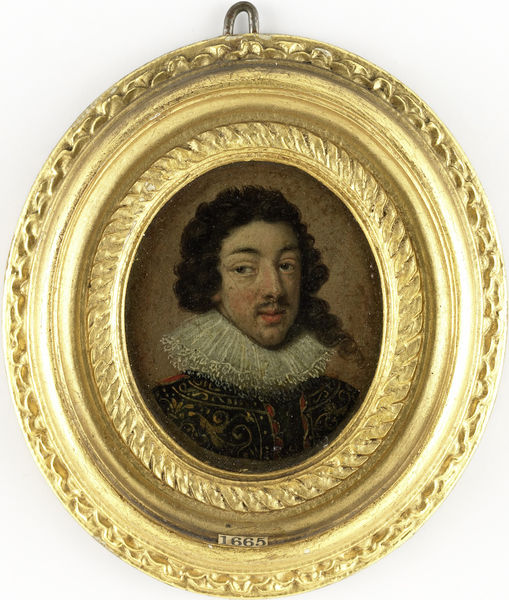
Titel: Lodewijk XIII (1601-43), koning van Frankrijk
Standort: Amsterdam
Institution: Rijksmuseum
Schlagwörter: mann, weiß, braun, mund, nase, schmuck, schwarz, stirn, rot, ornament, bart, schnurrbart, augen, falten, kragen, rahmen, spitze, bildnis, halskrause, portrait, porträt, gold, reich, kinn, lippen, locken, oval, rand, könig, zopf, brauen, rüschen, ohrläppchen, brokat, wams, aristokrat, krage, edelmann, ludwig, 1665, lugwig, ledwig